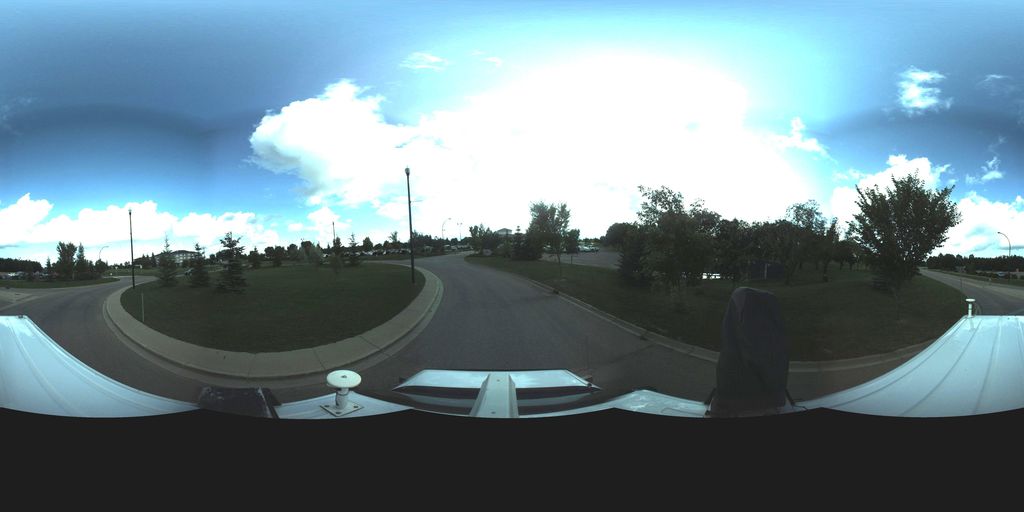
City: saskatoon